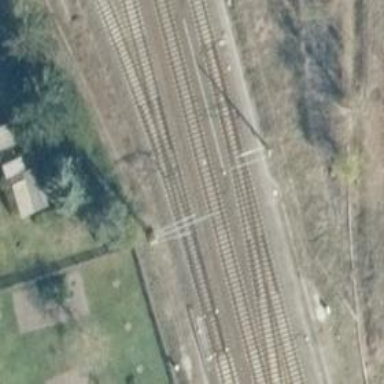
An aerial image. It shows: Milestone along the railway track with catenary mast.